Question: I'm developing a geo-location service which requires a photo per POI, and I'm trying to figure out how to match the right photo to a given location.
I'm looking for an image that will give an overview for the location rather than some arbitrary image from a given coordinate.
for example when searching for "nyc" in Google you get the following image, filtered out from <URL>

Of course Google is Google, however I've found this similar approach on other sites , for example : <URL>
---
: For an index like '[POI NAME] -> [Overview image URL]', what would be your approach, (crawling, an API etc') ?
Please add your thoughts :)
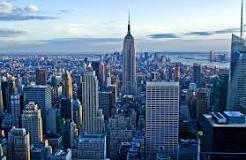
Answer: I would highly suggest using an existing API. Matching images with locations is quite hard to achieve. To my point of view the Google Images search API gives too many irrelevant results. It's built that way, processing images based on metatags or bringing up results ranked by SEO ranking.
If you still considering building up a web crawler take a look at <URL> , it's open source, well documented and pretty stable.
You should take a look at other open APIs providing a location based queries. Some examples are following:
- <URL>